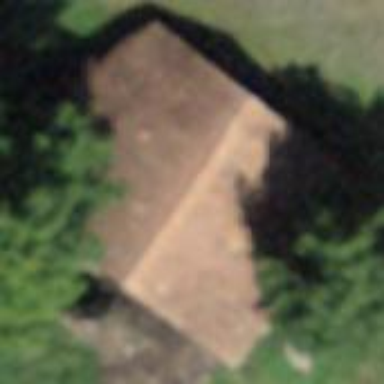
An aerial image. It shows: Barn.